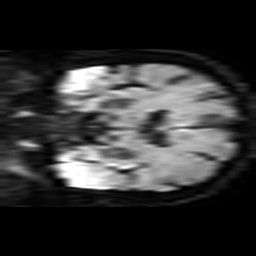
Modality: TRACE
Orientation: coronal
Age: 81
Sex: male
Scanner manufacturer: philips
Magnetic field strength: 3 T
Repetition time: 3.339 s
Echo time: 0.076 s